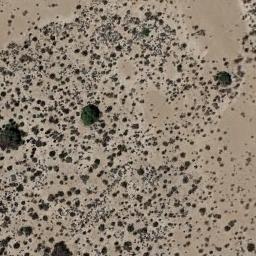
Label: chaparral